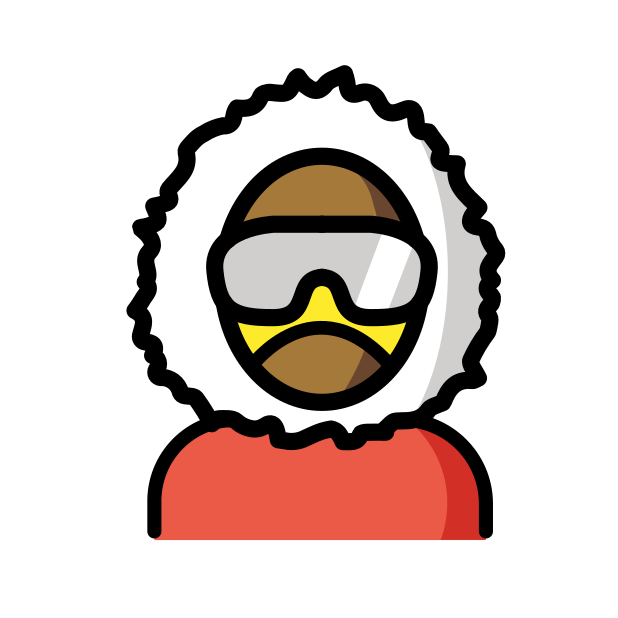
polar explorer